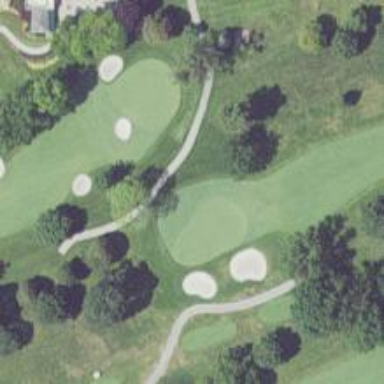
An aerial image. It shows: Service road designated as golf cart path.